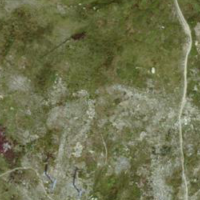
EUNIS habitat code: 26
Species observed at this site:
Gentianella campestris